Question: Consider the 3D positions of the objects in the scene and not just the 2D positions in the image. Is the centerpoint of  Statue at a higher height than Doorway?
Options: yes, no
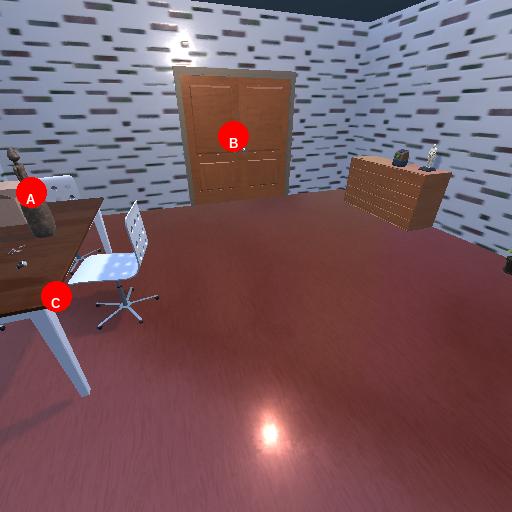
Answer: yes